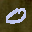
Label: 0